An envelope spectrum derived from a bearing vibration measurement is shown; the reference markers locate BPFO, BPFI, BSF and FTF for this bearing geometry and shaft speed. Diagnose the bearing from this image, choosing from: normal, inner_race, outer_race, ball.
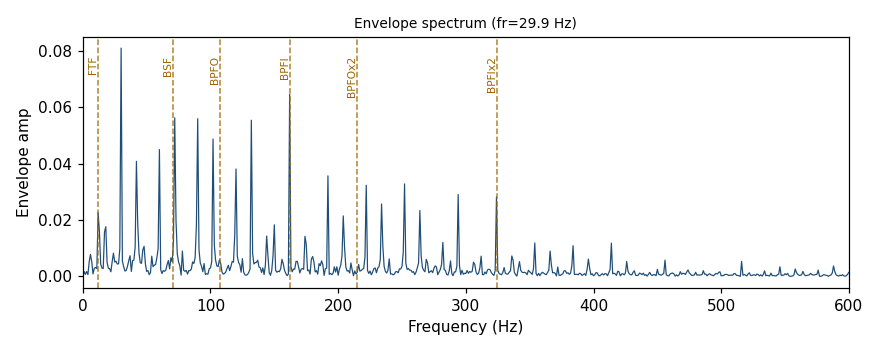
Answer: inner_race